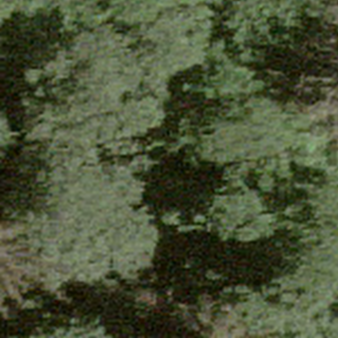
Label: other